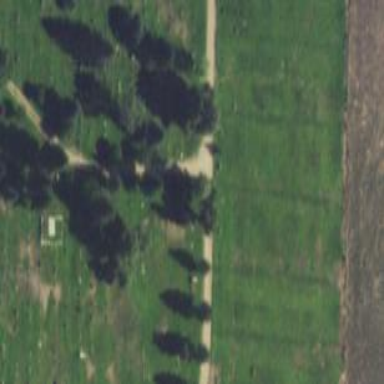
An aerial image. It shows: Cemetery.